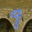
Label: 9